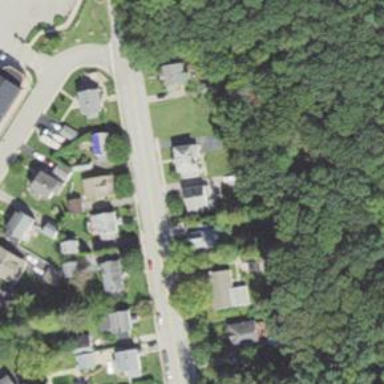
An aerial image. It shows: Residential driveway serving as service road.